Aerial crown-view tile of a tropical tree (Barro Colorado Island, Panama), acquired 20250217:
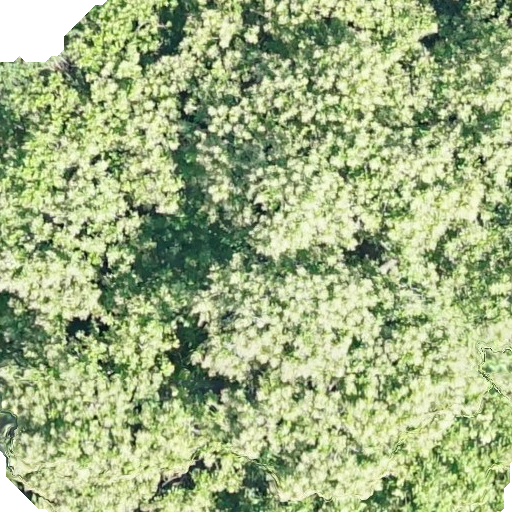
Species: Anacardium excelsum
GBIF accepted scientific name: Anacardium excelsum
Crown area: 575.34 m²